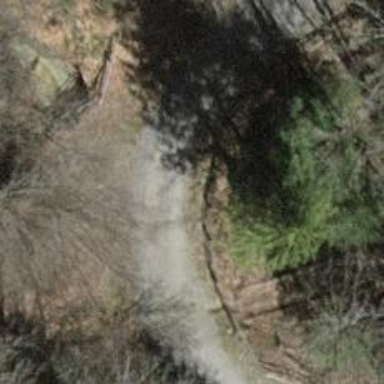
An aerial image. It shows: Gravel track with grade2 quality.